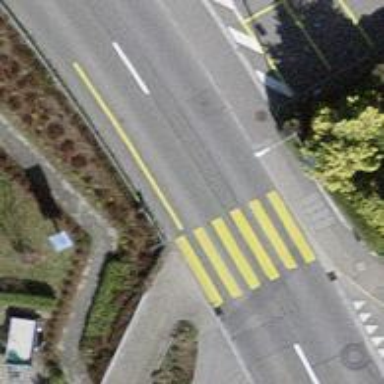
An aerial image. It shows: Uncontrolled footway crossing with markings.